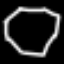
Label: octagon